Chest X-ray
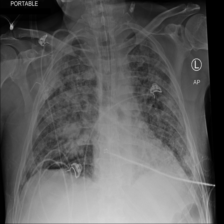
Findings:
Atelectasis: negative
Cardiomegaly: negative
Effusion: negative
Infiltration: positive
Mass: positive
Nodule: negative
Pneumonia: negative
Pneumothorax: negative
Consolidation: negative
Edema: negative
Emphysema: negative
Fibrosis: negative
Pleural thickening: negative
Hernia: negative